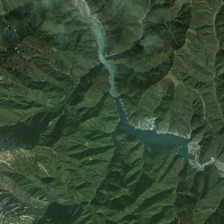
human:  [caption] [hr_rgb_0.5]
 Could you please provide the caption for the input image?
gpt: a river is between a piece of green mountains .

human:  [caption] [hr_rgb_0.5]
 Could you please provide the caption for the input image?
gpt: a river is between a piece of green mountains .

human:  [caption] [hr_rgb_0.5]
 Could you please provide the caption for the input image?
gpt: this is mountainous region and a river .

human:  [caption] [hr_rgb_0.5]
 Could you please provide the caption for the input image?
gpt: it is green mountainous region and a blue river .

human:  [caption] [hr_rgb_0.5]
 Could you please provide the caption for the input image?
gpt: this is mountainous region and a river .